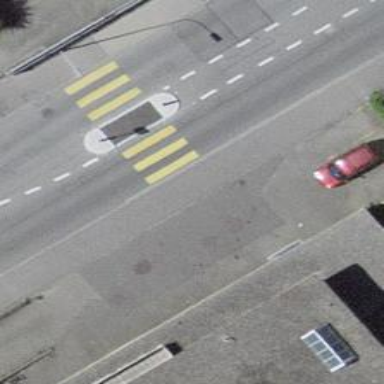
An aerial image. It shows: Uncontrolled road crossing with pedestrian island.